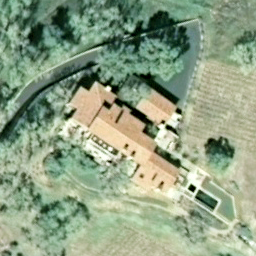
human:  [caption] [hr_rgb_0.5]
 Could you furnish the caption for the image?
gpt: A villa is surrounded by lush plants in the sparse residential area .

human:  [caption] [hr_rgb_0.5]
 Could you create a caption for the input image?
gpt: A villa with lush plants surrounded is in the sparse residential area .

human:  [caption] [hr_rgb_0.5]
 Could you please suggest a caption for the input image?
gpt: This is a sparse residential area with a villa surrounded by lush plants .

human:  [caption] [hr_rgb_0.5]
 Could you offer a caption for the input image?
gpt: A villa with lush plants surrounded is in the sparse residential area .

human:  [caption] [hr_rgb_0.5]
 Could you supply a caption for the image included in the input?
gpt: A villa with lush plants surrounded .